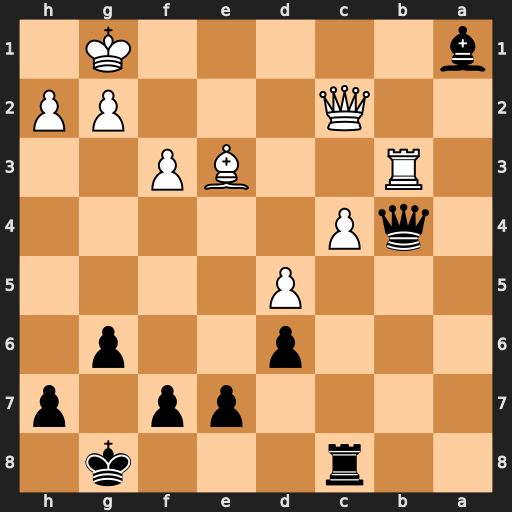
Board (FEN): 2r3k1/4pp1p/3p2p1/3P4/1qP5/1R2BP2/2Q3PP/b5K1
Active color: b
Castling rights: -
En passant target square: -
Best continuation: Qe1#